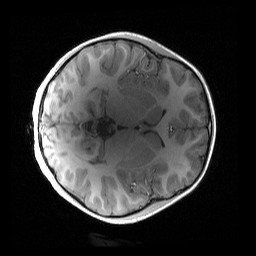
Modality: T1w
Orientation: axial
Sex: female
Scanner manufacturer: siemens
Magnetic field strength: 3 T
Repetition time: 1.9 s
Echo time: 0.00243 s